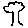
Label: tree